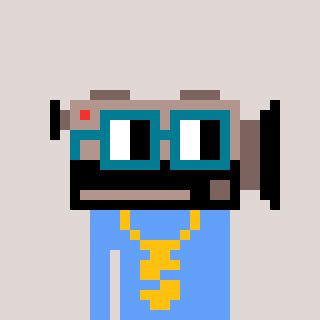
a pixel art character with square dark green glasses, a camcorder-shaped head and a blue-colored body on a warm background